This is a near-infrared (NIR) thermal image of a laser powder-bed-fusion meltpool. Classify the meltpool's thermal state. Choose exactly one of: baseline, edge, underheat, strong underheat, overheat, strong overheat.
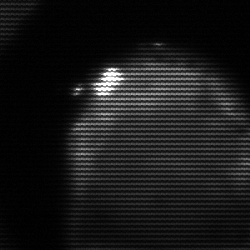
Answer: edge